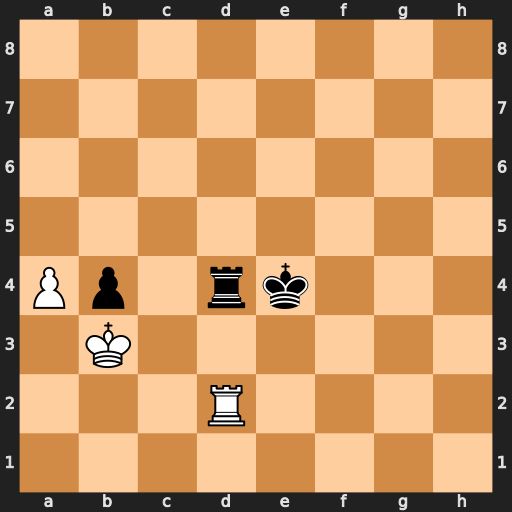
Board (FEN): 8/8/8/8/Pp1rk3/1K6/3R4/8
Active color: w
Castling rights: -
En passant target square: -
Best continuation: Rxd4+ Kxd4 Kxb4 Kd5 Kb5 Kd6 Kb6 Kd7 Kb7